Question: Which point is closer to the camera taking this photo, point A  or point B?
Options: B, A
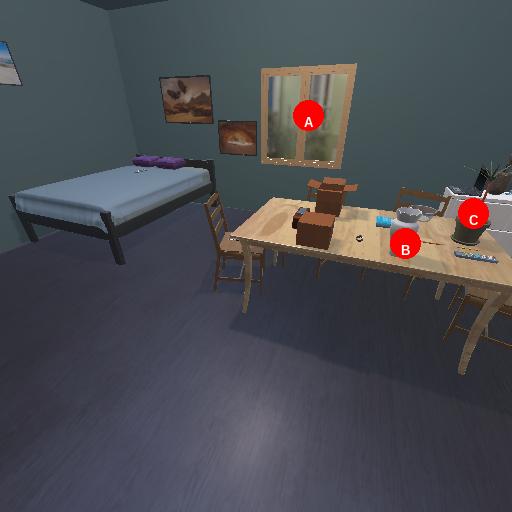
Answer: B